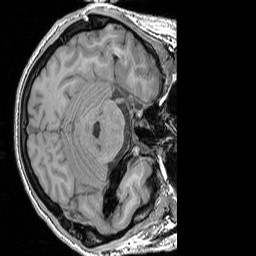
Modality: T1w
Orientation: axial
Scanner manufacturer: siemens
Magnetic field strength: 3 T
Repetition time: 1.83 s
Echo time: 0.00303 s